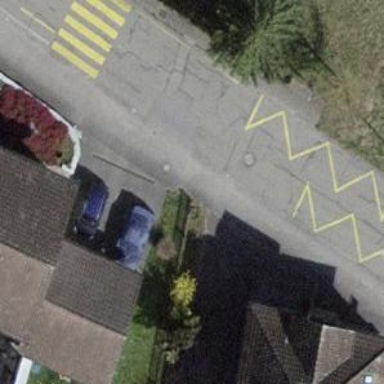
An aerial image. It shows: Bus stop equipped with public transport stop position.